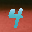
Label: 4